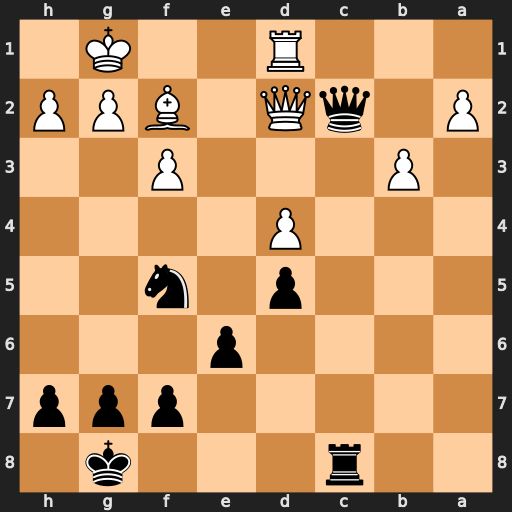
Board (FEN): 2r3k1/5ppp/4p3/3p1n2/3P4/1P3P2/P1qQ1BPP/3R2K1
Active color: b
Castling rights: -
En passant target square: -
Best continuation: Qxd2 Rxd2 Rc1+ Be1 Rxe1+